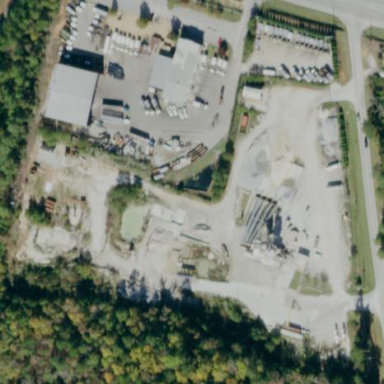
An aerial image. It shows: Industrial area dedicated to concrete plant.